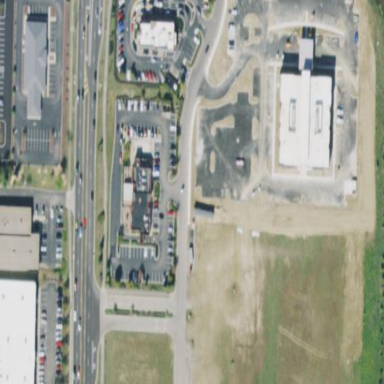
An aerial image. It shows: Retail area.